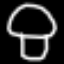
Label: mushroom